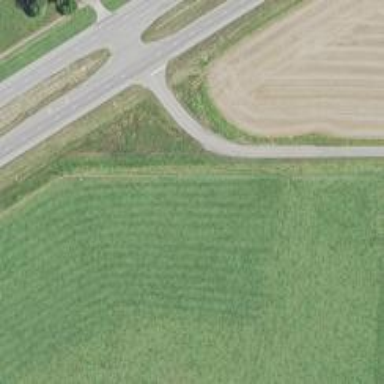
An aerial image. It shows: Abandoned road.